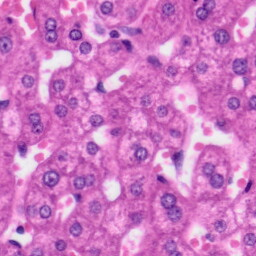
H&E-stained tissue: Liver